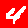
Digit: 4